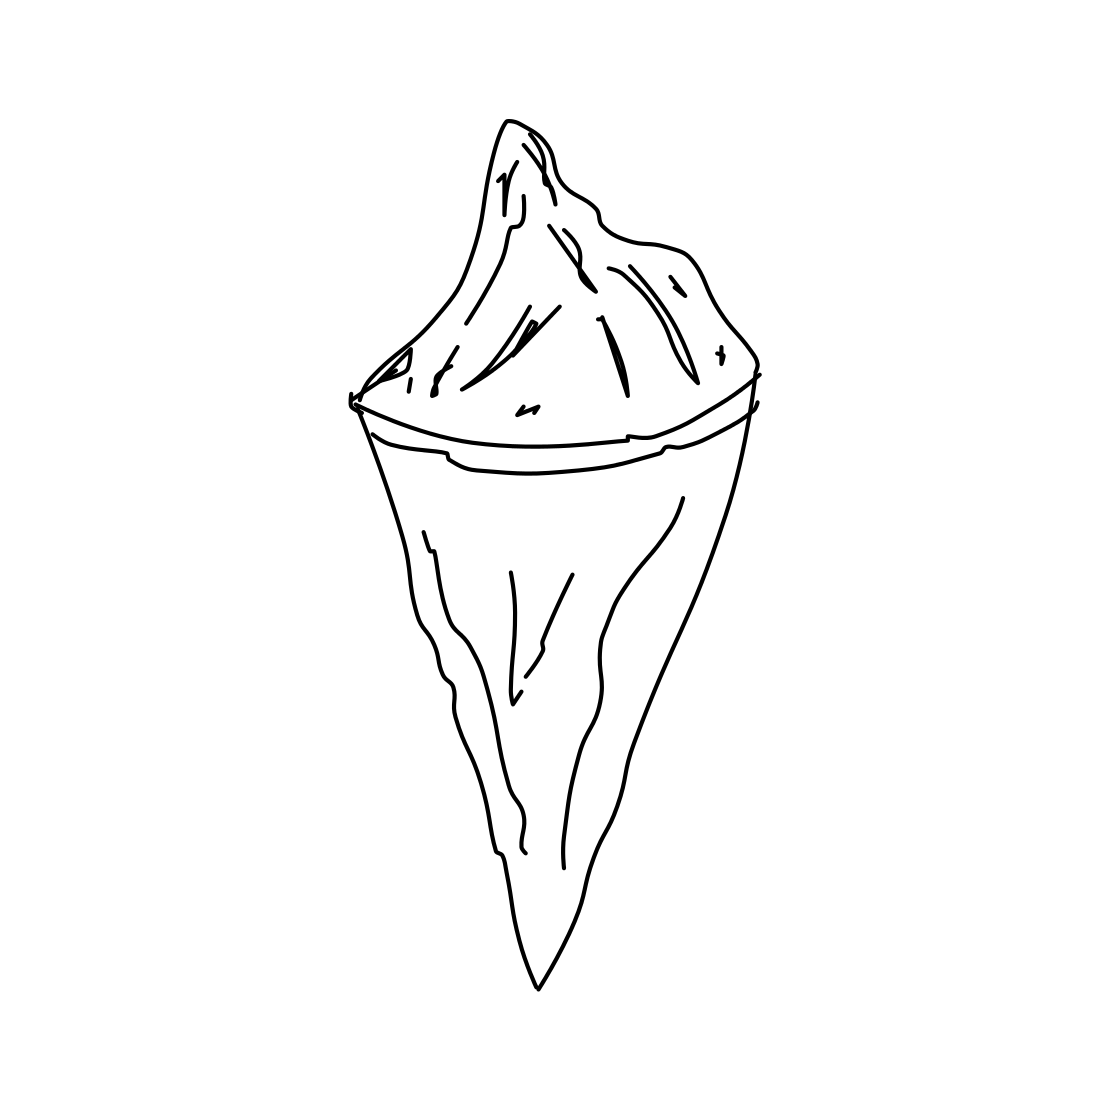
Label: ice-cream-cone